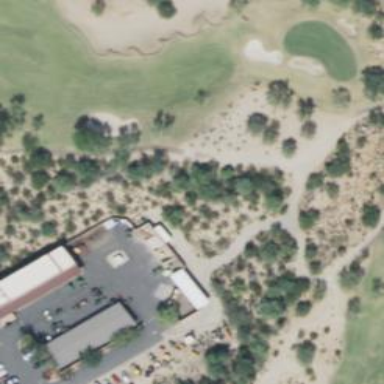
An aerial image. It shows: Footway that serves as golf path.